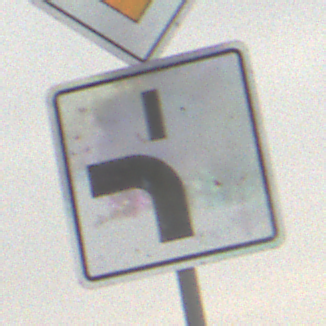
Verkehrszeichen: VerlaufVorfahrtsstrasse5
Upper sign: Vorfahrtsstrasse
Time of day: MorningAfternoon
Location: Outdoor (Nature)
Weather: Overcast
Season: Winter
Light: Natural